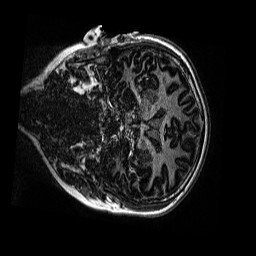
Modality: MP2RAGE
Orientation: coronal
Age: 11
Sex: female
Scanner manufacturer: siemens
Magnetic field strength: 3 T
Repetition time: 4 s
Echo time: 0.00299 s